Question: I want to show a cancel button, on the focus TextInput animation.
I did the following code, but a cancel button does not display and follow the box when focused. It's only shown after the animation end.
And when cancel button displayed, it is not on the same line with textinput.
How do I fix this?
'''
const { width } = Dimensions.get('window');
const PADDING = 16;
const SEARCH_FULL_WIDTH = width - PADDING * 2; //search_width when unfocused
const SEARCH_SHRINK_WIDTH = width - PADDING - 90; //search_width when focused
class Search extends React.Component {
constructor(props: IProps) {
super(props);
this.state = {
inputLength: new Animated.Value(SEARCH_FULL_WIDTH),
searchBarFocused: false,
}
}
private onFocus = () => {
Animated.timing(this.state.inputLength, {
toValue: SEARCH_SHRINK_WIDTH,
duration: 250,
}).start(() => this.setState({ searchBarFocused: true }));
}
private onBlur = () => {
Animated.timing(this.state.inputLength, {
toValue: SEARCH_FULL_WIDTH,
duration: 250,
}).start(() => this.setState({ searchBarFocused: false }));
}
<View style={styles.searchContainer}>
<Animated.View style={[
styles.search,
{
width: this.state.inputLength,
position: 'absolute',
left: 16,
alignSelf: 'center'
},
searchBarFocused === true ? undefined : { justifyContent: 'center' }
]}>
<Image source={searchIcon} style={styles.image} />
<TextInput
style={styles.searchInput}
....
onBlur={this.onBlur}
onFocus={this.onFocus}
/>
</Animated.View>
{searchBarFocused &&
<Touchable style={styles.cancelSearch} onPress={this.cancelSearch}>
<Text style={styles.cancelSearchText}>Cancel</Text>
</Touchable>
}
</View>
const styles = StyleSheet.create({
searchContainer: {
flexDirection: 'row',
height: 72,
borderBottomColor: SOLITUDE_COLOR,
},
search: {
flex: 1,
flexDirection: 'row',
height: 40,
borderRadius: 6,
},
cancelSearch: {
marginHorizontal: 16,
textAlign: 'center',
justifyContent: 'center'
}
});
'''
gif: when unfocus and focused

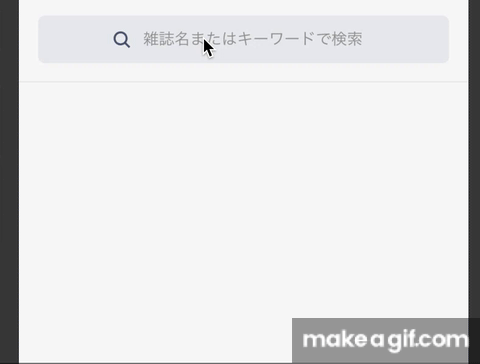
Answer: Here is a slightly modified version of your code.
'''
import React from "react";
import {
Dimensions,
View,
Animated,
TextInput,
TouchableOpacity,
StyleSheet,
} from "react-native";
const { width } = Dimensions.get("window");
const PADDING = 16;
const SEARCH_FULL_WIDTH = width - PADDING * 2; //search_width when unfocused
const SEARCH_SHRINK_WIDTH = width - PADDING - 90; //search_width when focused
const AnimatedTouchable = Animated.createAnimatedComponent(TouchableOpacity);
export default class App extends React.Component {
constructor(props) {
super(props);
this.state = {
inputLength: new Animated.Value(SEARCH_FULL_WIDTH),
cancelPosition: new Animated.Value(0),
opacity: new Animated.Value(0),
searchBarFocused: false
};
}
onFocus = () => {
Animated.parallel([
Animated.timing(this.state.inputLength, {
toValue: SEARCH_SHRINK_WIDTH,
duration: 250
}),
Animated.timing(this.state.cancelPosition, {
toValue: 16,
duration: 400
}),
Animated.timing(this.state.opacity, {
toValue: 1,
duration: 250
})
]).start();
};
onBlur = () => {
Animated.parallel([
Animated.timing(this.state.inputLength, {
toValue: SEARCH_FULL_WIDTH,
duration: 250
}),
Animated.timing(this.state.cancelPosition, {
toValue: 0,
duration: 250
}),
Animated.timing(this.state.opacity, {
toValue: 0,
duration: 250
})
]).start();
};
render() {
const { searchBarFocused } = this.state;
return (
<View style={styles.searchContainer}>
<Animated.View
style={[
styles.search,
{
width: this.state.inputLength,
position: "absolute",
left: 16,
alignSelf: "center"
},
searchBarFocused === true ? undefined : { justifyContent: "center" }
]}
>
<TextInput
style={styles.searchInput}
onBlur={this.onBlur}
onFocus={this.onFocus}
placeholder="Type something"
/>
</Animated.View>
<AnimatedTouchable
style={[styles.cancelSearch, { right: this.state.cancelPosition }]}
onPress={() => null}
>
<Animated.Text
style={[styles.cancelSearchText, { opacity: this.state.opacity }]}
>
Cancel
</Animated.Text>
</AnimatedTouchable>
</View>
);
}
}
const styles = StyleSheet.create({
searchContainer: {
flexDirection: "row",
height: 72,
borderBottomColor: "#<PHONE>",
paddingTop: 100
},
search: {
flex: 1,
flexDirection: "row",
height: 40,
borderRadius: 6,
backgroundColor: "red"
},
cancelSearch: {
position: "absolute",
marginHorizontal: 16,
textAlign: "center",
justifyContent: "center",
alignSelf: "center"
}
});
'''
<URL>